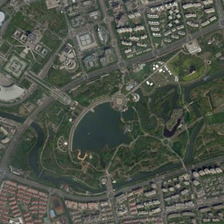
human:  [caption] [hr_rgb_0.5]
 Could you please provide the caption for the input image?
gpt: many buildings are around a park with green trees and a pond .

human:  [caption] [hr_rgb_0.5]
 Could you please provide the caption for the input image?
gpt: many buildings are around a park with green trees and a pond .

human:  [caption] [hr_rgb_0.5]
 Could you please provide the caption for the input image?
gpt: many buildings are around a park with green trees and a pond .

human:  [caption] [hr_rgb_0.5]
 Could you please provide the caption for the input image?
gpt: many buildings are around a park with green trees and a pond .

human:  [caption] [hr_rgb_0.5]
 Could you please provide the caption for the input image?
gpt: many buildings are around a park with green trees and a pond .